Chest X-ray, PA view. Patient: 53 years old, sex F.
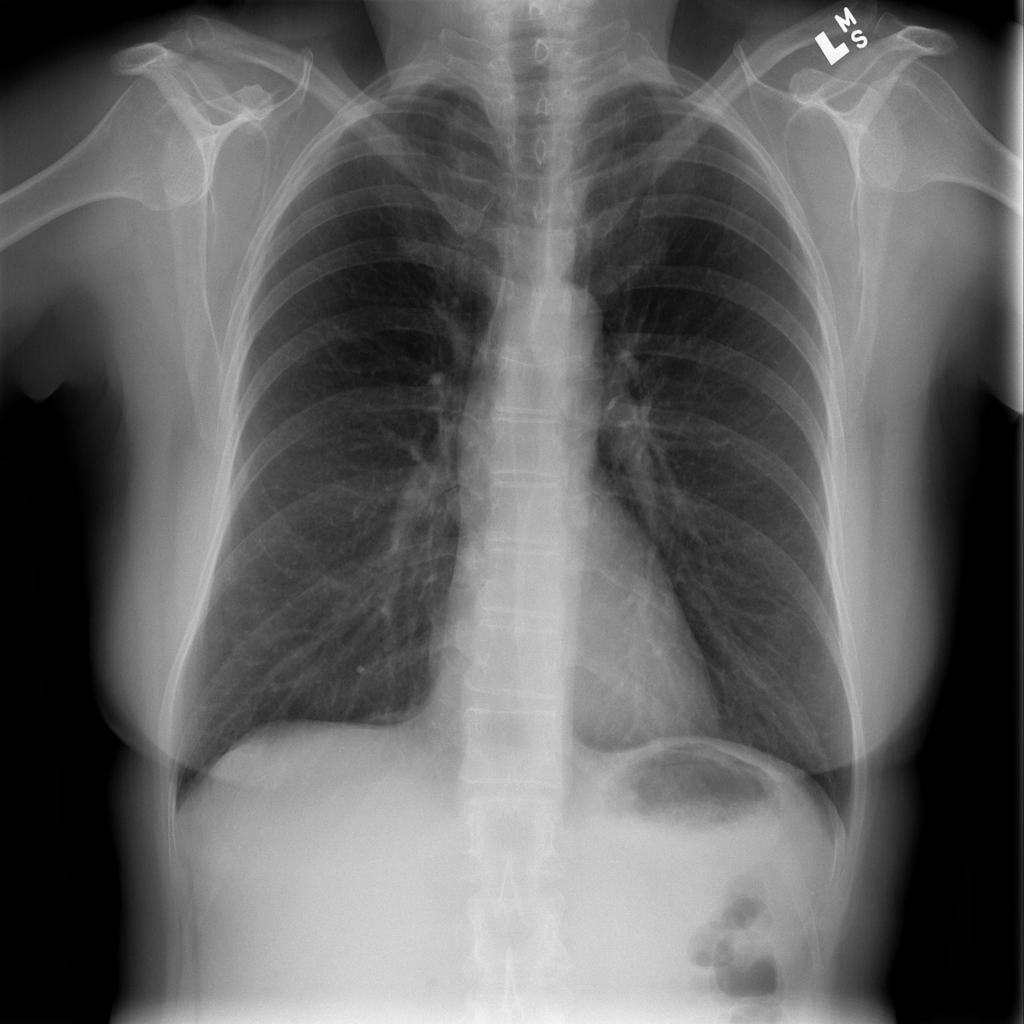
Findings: No Finding